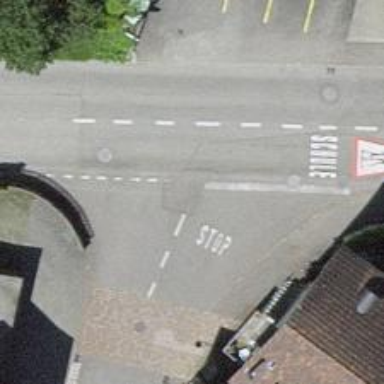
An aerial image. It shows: Stop road.